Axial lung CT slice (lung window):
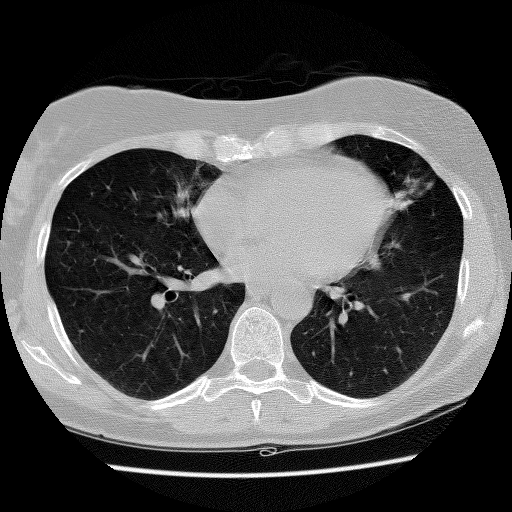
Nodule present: no